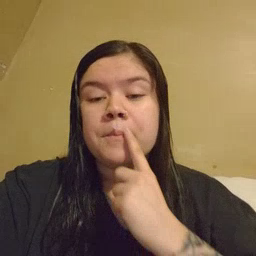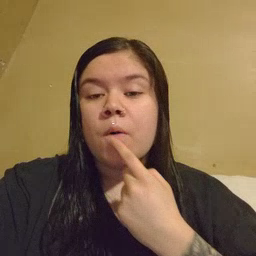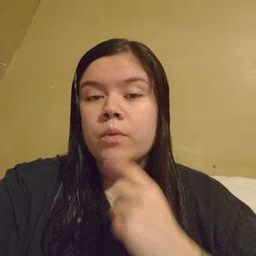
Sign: mouth